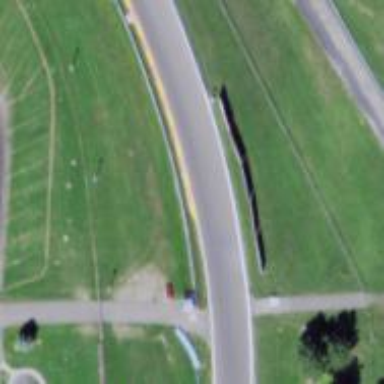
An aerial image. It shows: Raceway road.